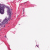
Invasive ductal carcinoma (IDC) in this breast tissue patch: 0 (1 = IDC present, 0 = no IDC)